Question: I need to have a Tab Bar navigation at the end of a branch in the Navigation Controller, as illustrated basically below. (I am using storyboard for structure, and doing everything else programmatically.)
1. Is this acceptable and stable? (Xcode seems to have no objections.)
2. Could I put another Tab Bar nav, inside the initial Tab Bar nav, so there would be 3 tiers: Nav Controller > Tab Bar > Tab Bar
Thanks for any suggestions and advice.

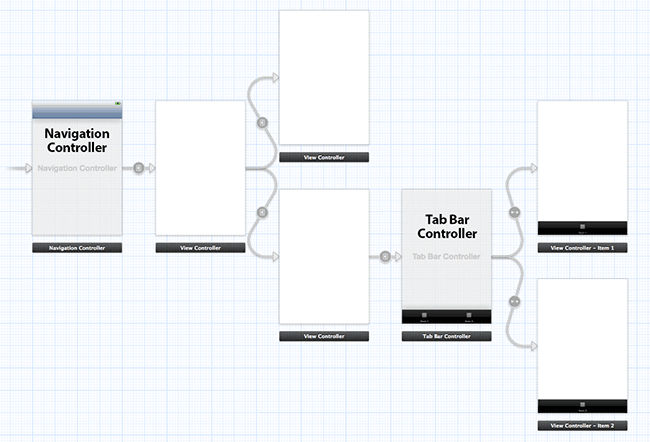
Answer: You do all of this. Xcode won't object. The various view controllers can all contain each other, and will behave (mostly) as you expect.
You might want to think about whether you do all of this. The <URL> makes reference to the fact that tab bars always wrap navigation controllers, not the other way around, and similar statements have appeared in the View Controller Programming Guide.
What's more, the particular view controllers that Apple provides generally have an expected user interface, one that users have grown very accustomed to seeing in other apps. Combining multiple tab bar controllers might break those expectations - hierarchical content like that is generally contained in navigation controllers instead. Consider reading through the <URL> before proceeding with this structure.